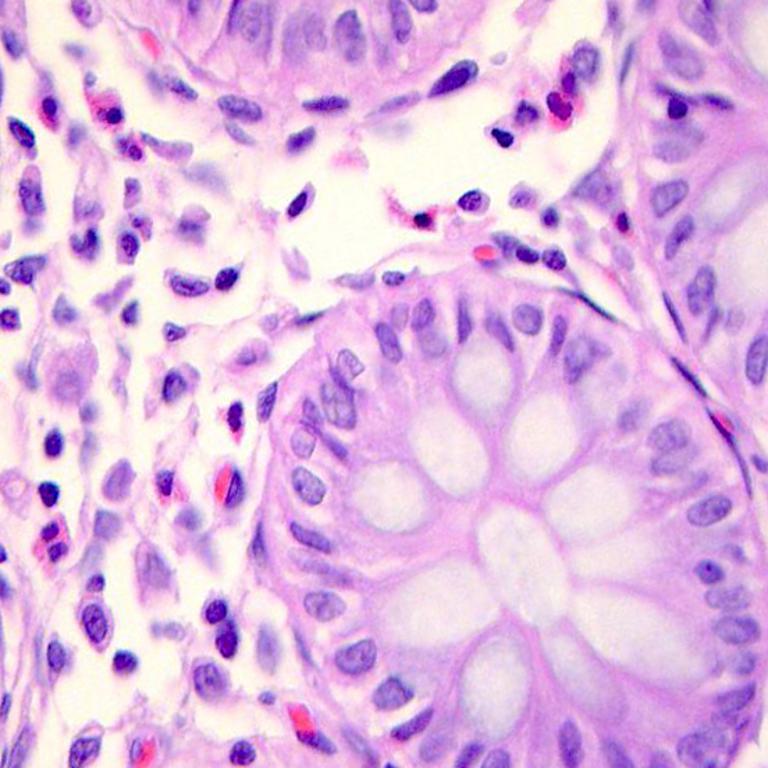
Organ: colon
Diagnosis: benign